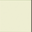
Piece: xx